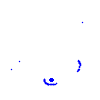
Particle: proton